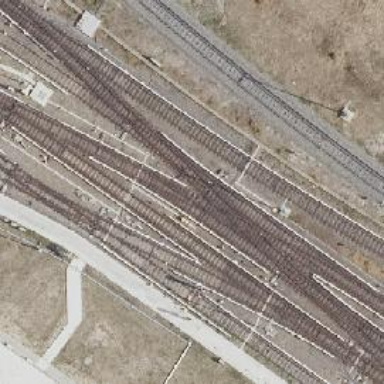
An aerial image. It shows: Railway switch.